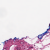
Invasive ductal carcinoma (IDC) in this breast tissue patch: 0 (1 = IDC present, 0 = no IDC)